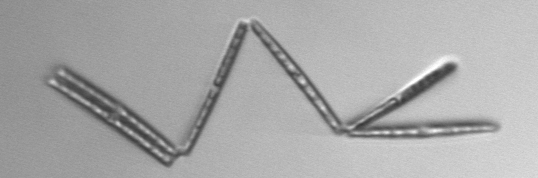
Label: Thalassionema